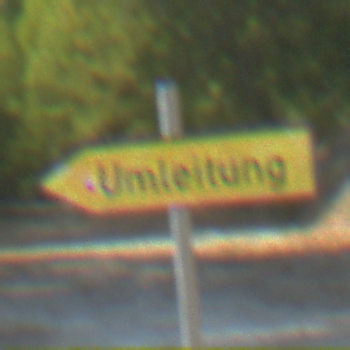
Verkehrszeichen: UmleitungswegweiserLinksweisend
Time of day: MorningAfternoon
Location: Outdoor (Nature)
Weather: PartlyCloudy
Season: NotSpecified
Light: Natural